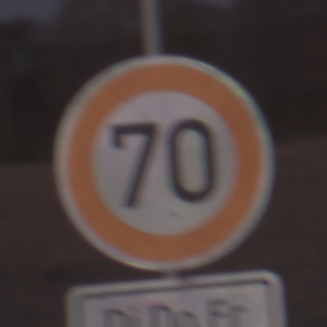
Verkehrszeichen: Geschwindigkeit70
Zusatzzeichen unten: ZeitangabenMitBeschraenkungAufWochentage3
Umgebung: Outdoor, Nature
Tageszeit: SunriseSunset
Wetter: Clear
Licht: Natural
Jahreszeit: NotSpecified
Kontrast: LowContrast